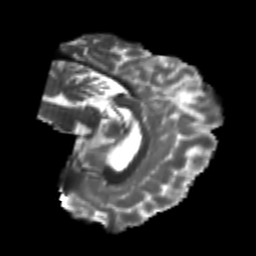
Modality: T2w
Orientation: sagittal
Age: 23
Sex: female
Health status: healthy
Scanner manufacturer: philips
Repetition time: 7.388 s
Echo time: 0.08599 s